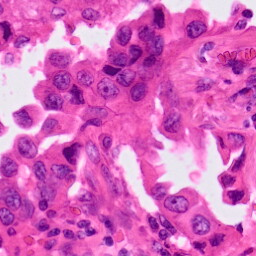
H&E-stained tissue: Lung